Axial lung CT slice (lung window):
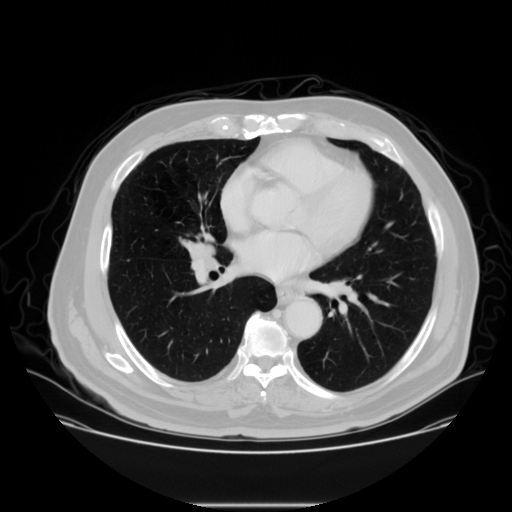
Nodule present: no